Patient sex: M
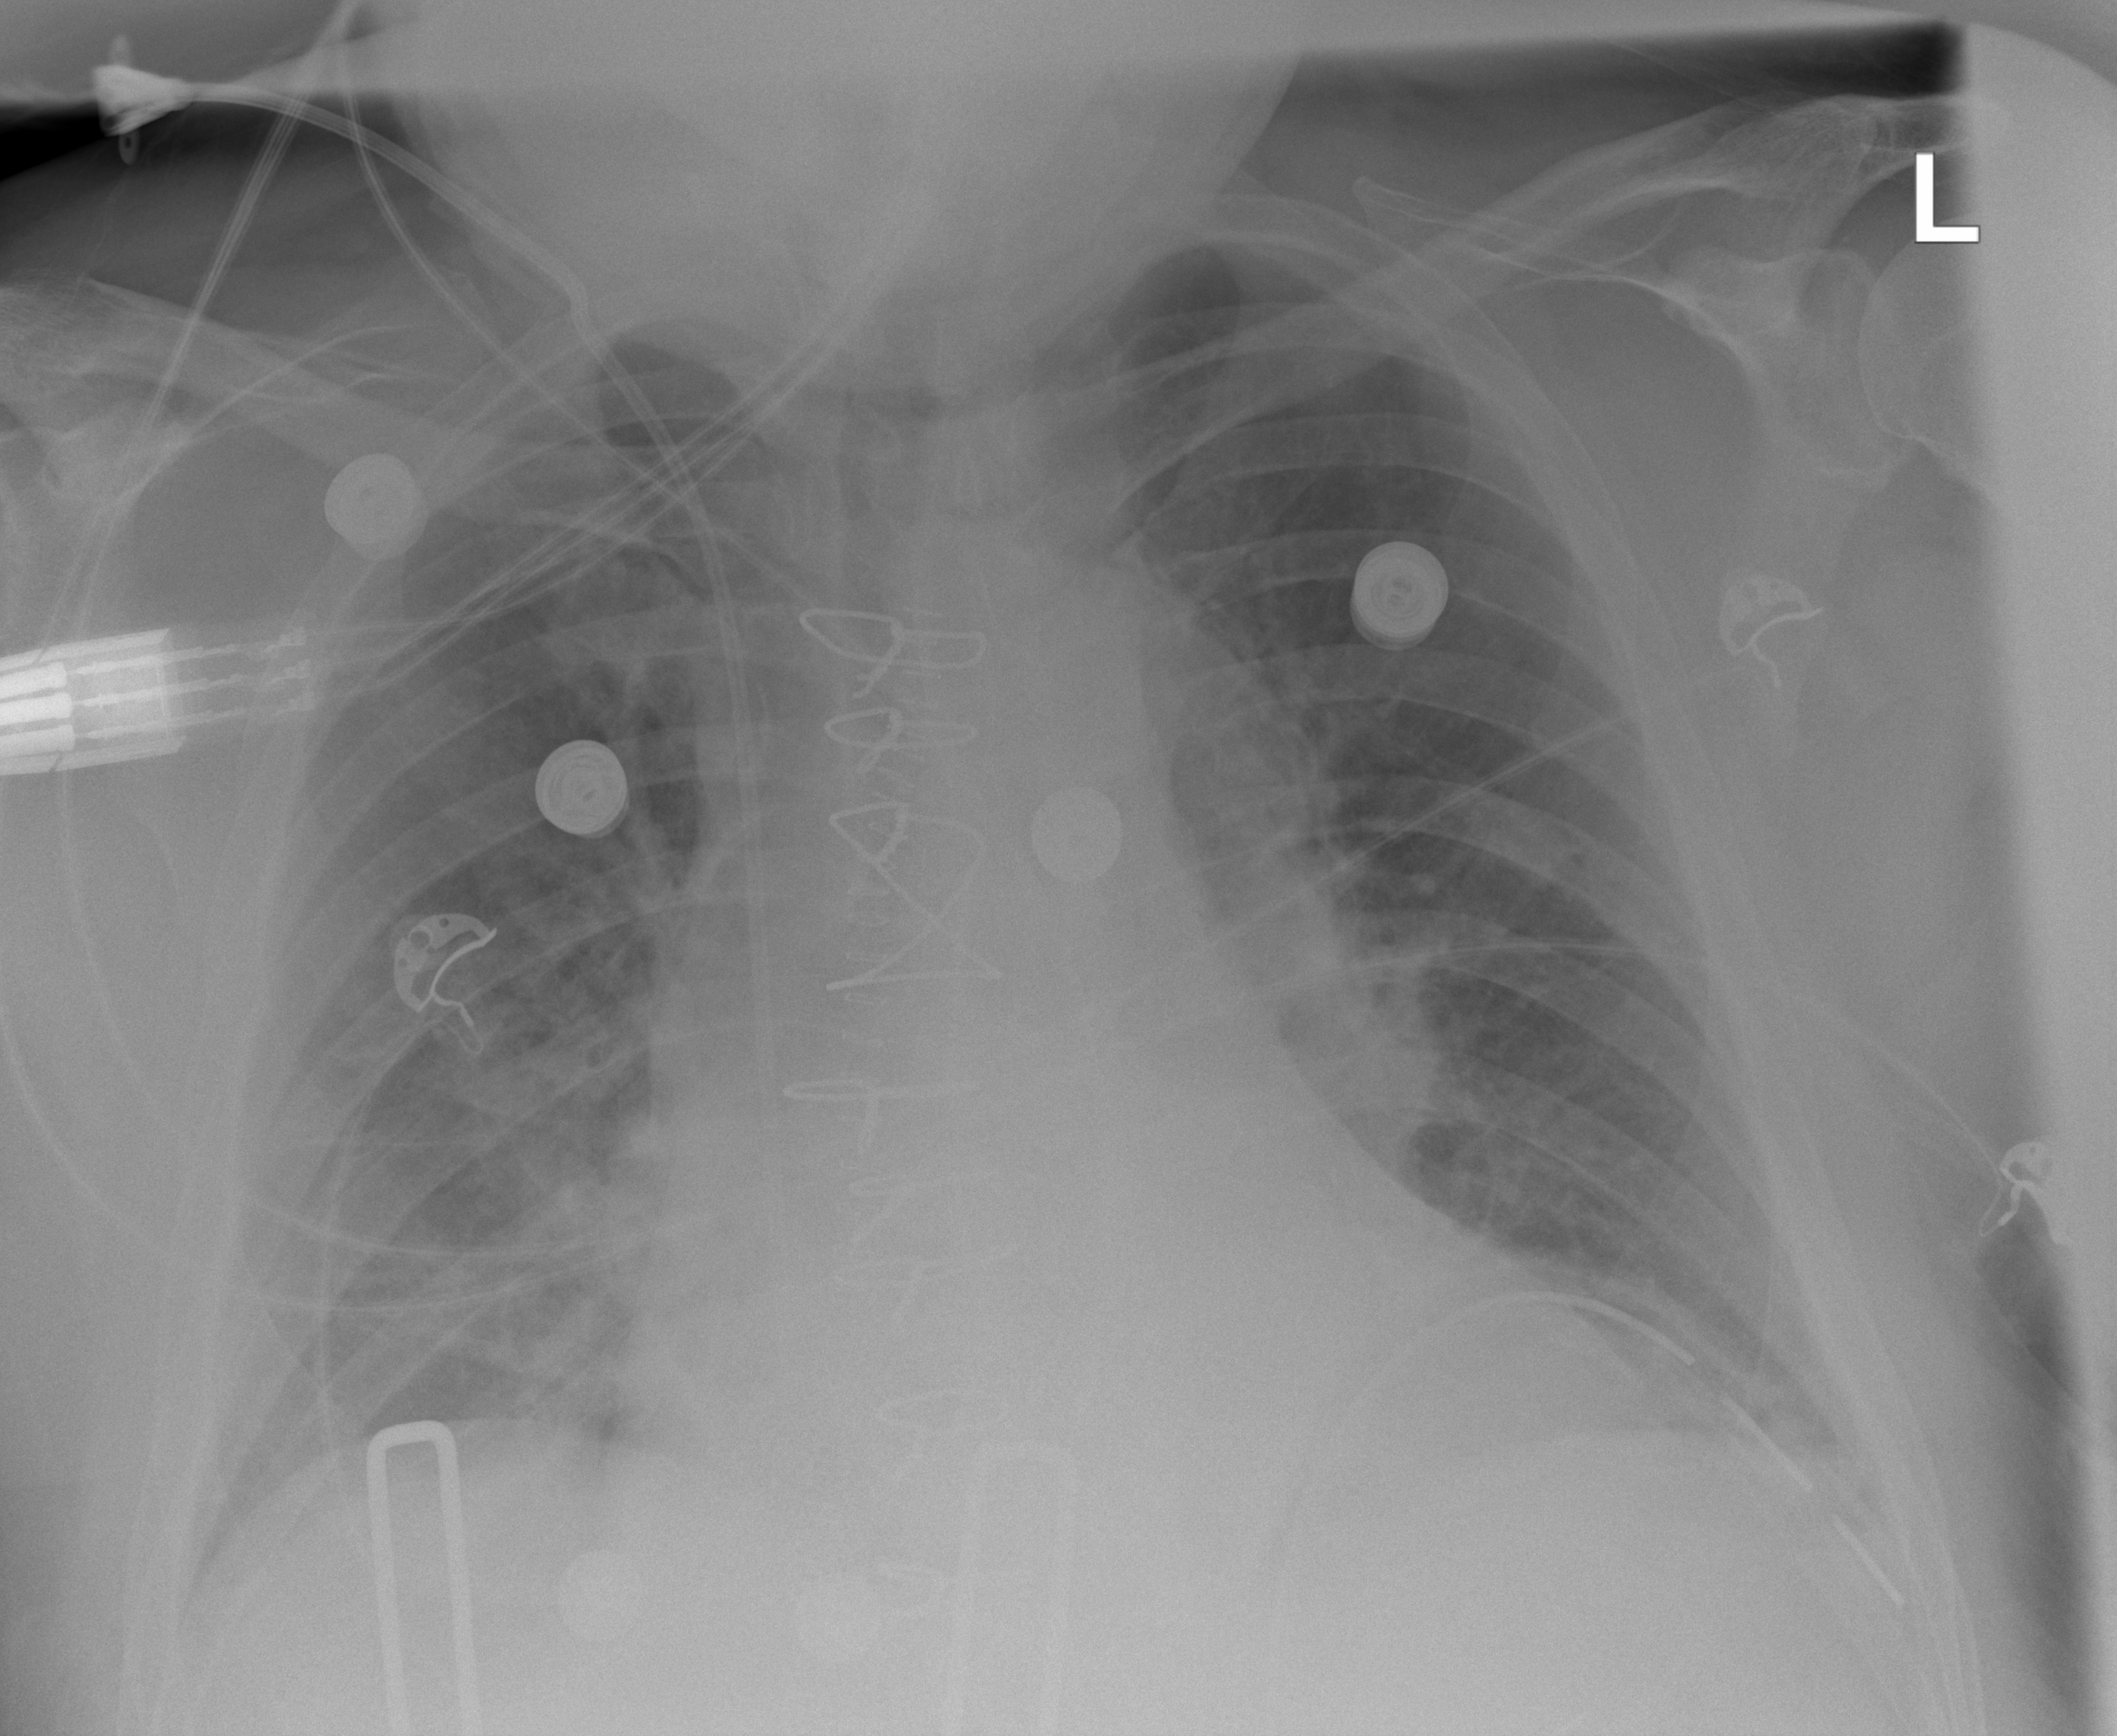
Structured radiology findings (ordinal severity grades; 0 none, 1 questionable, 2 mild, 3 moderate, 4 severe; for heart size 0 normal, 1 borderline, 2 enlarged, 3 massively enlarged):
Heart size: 2
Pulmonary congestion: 2
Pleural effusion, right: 2
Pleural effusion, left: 2
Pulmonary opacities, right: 2
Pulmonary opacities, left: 2
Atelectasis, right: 2
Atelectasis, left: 2